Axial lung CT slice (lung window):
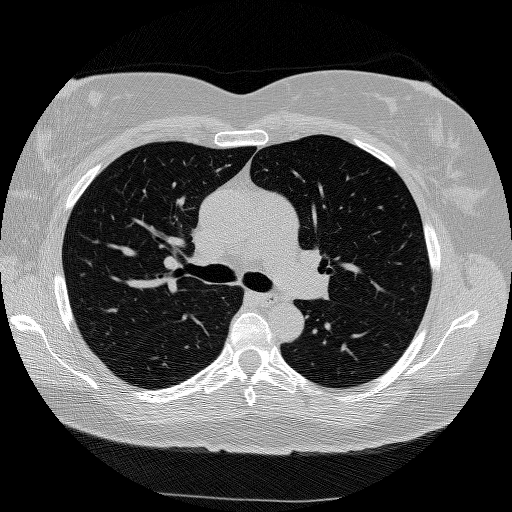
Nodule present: no